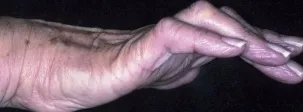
(A and B) Right hand 13 months after initial surgery and 1 month after repair of deep motor branch of ulnar nerve. There is visible clawing of the little and ring fingers, a positive Wartenberg's sign and wasting of the hypothenar eminence.
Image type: radiology (ct)